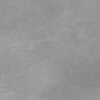
Label: dusty